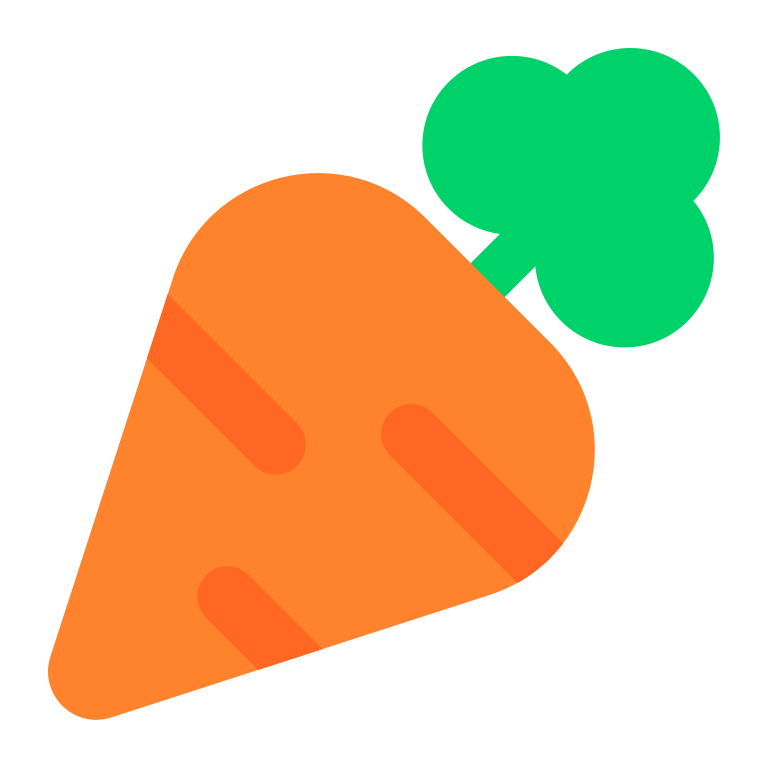
carrot flat